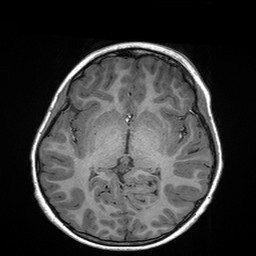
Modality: T1w
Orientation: coronal
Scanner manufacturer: siemens
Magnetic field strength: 3 T
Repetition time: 2.3 s
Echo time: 0.00298 s